Field crop: maize
Growth stage: 2
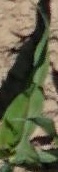
Species: maize